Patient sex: M
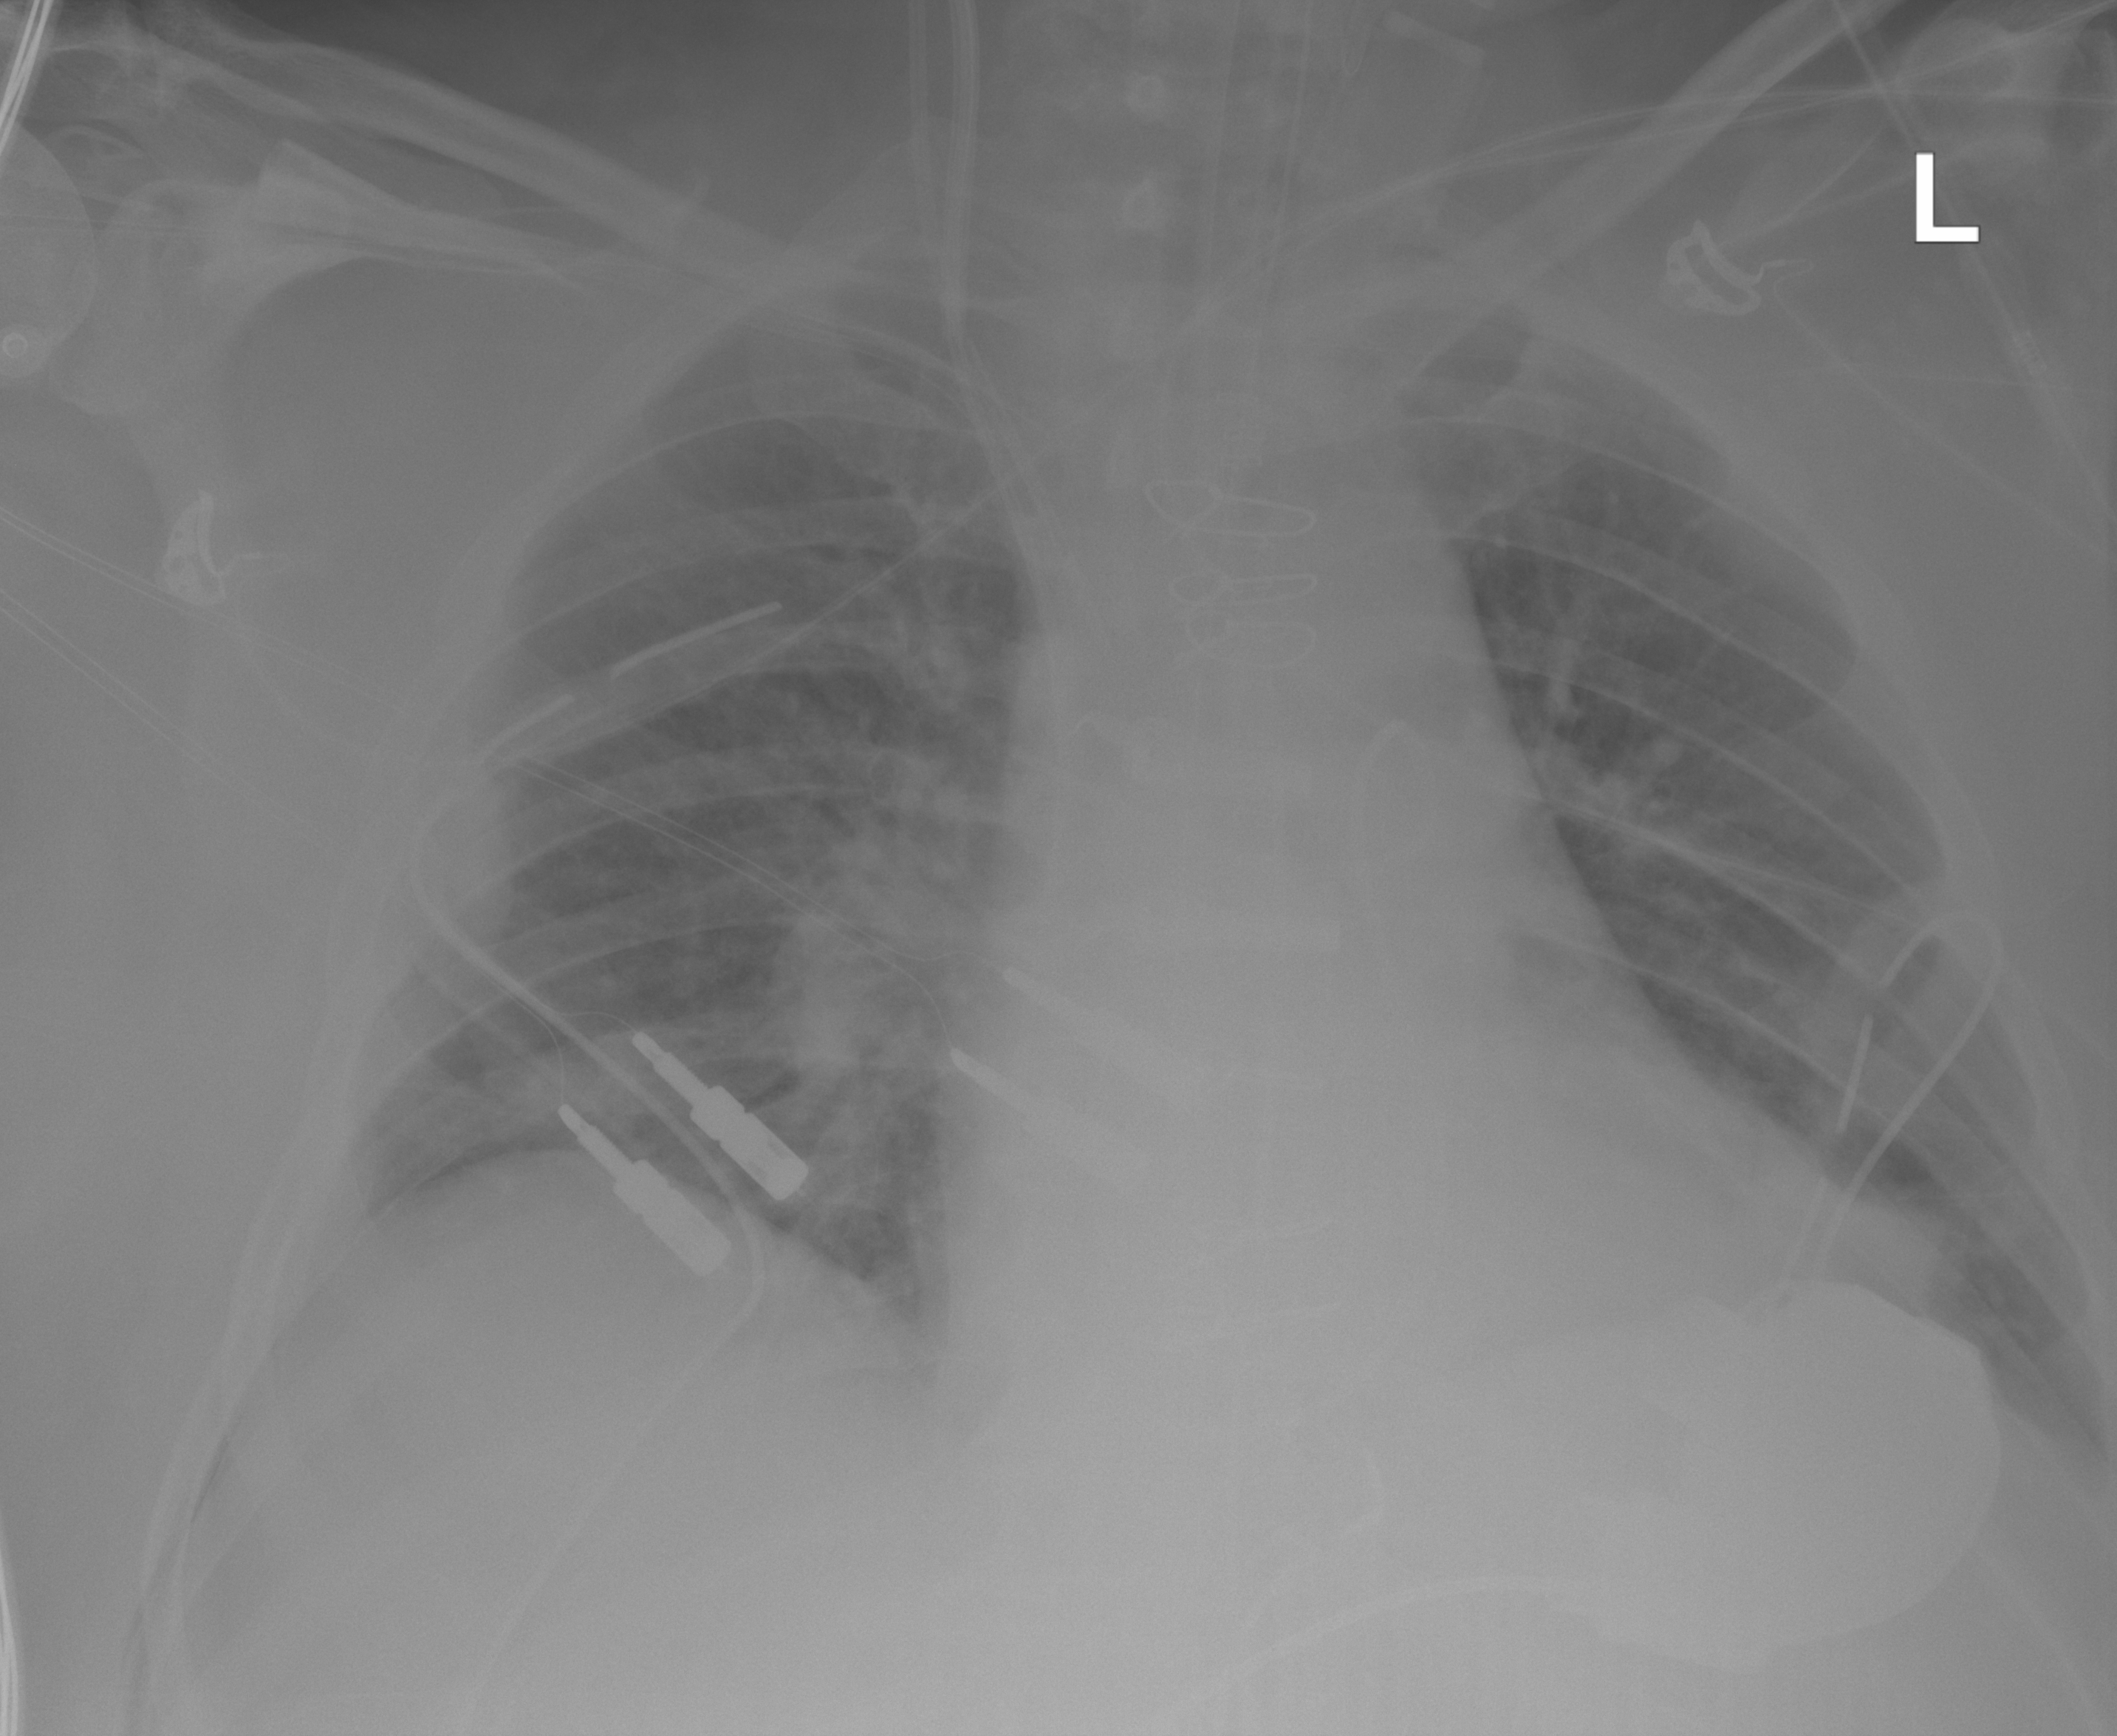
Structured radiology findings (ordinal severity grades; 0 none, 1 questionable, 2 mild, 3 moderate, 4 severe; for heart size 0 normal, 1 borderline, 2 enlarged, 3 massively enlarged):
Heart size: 2
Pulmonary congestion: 0
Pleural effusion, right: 0
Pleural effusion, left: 0
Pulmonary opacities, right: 2
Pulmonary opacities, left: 0
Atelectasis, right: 2
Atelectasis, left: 2